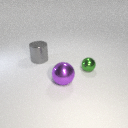
large purple metal sphere to the right of large gray metal cylinder